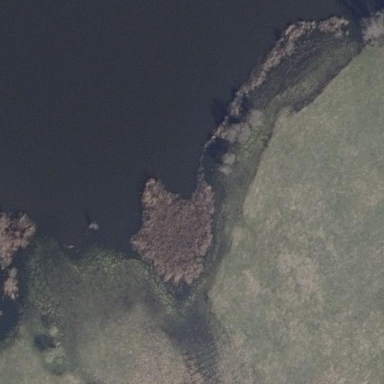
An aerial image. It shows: Wetland area characterized by wet meadow.